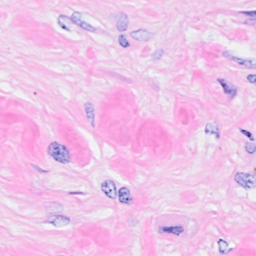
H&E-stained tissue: Breast